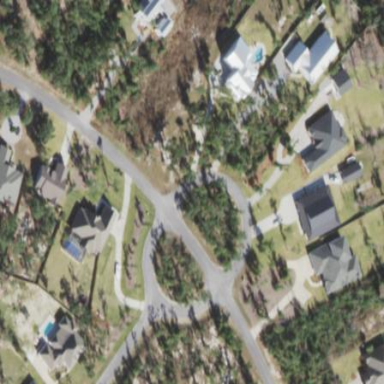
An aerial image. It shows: Residential road.